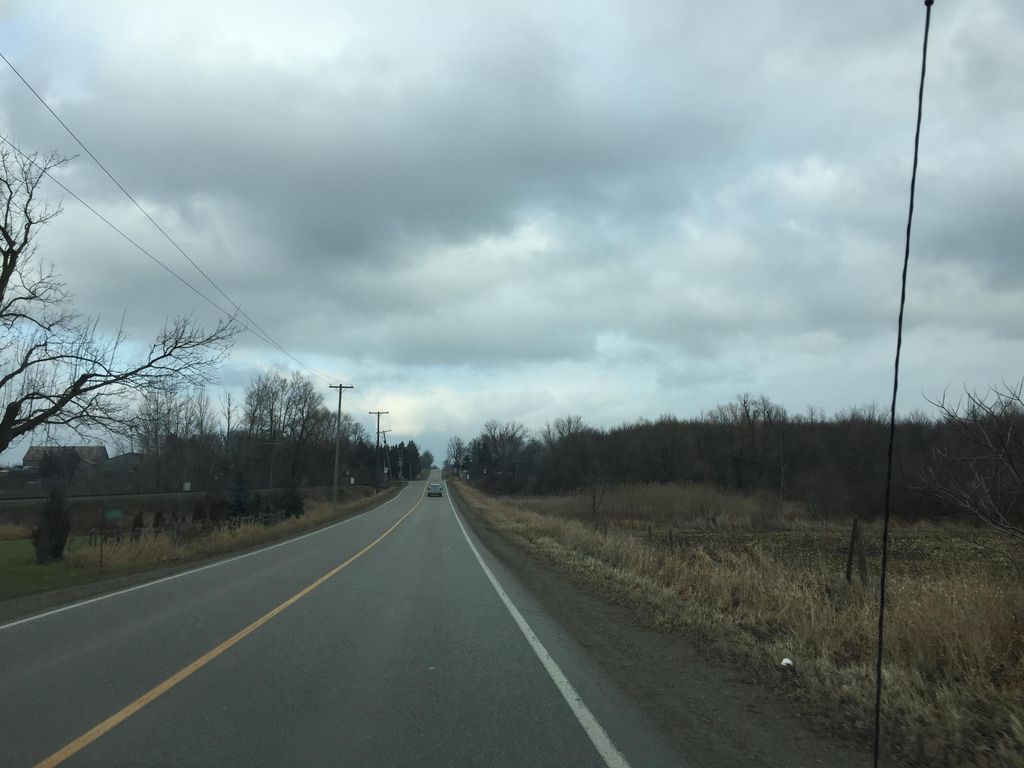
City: kitchener-waterloo